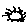
Label: sun